Question: I am trying to connect to a mysql database using the play framework. From my own searching, I know I need to add this line somewhere:
'"mysql" % "mysql-connector-java" % "5.1.18"'
However, in every documentation/similar question it says that this line either goes into the 'Build.scala' file or the 'build.sbt' file and I have of those files. When I created my application (as a java app) it only gave me a 'build.properties' and 'plugins.sbt' which are inside the project folder.
Does anyone know how where to add this line? Do I need to create one of those files?
My 'build.properties' file:
'''
sbt.version=0.13.0
'''
And
'plugins.sbt'
'''
// Comment to get more information during initialization
logLevel := Level.Warn
// The Typesafe repository
resolvers += "Typesafe repository" at "http://repo.typesafe.com/typesafe/releases/"
// Use the Play sbt plugin for Play projects
addSbtPlugin("com.typesafe.play" % "sbt-plugin" % "2.2.1")
'''
UPDATE: After adding
'addSbtPlugin("mysql" % "mysql-connector-java" % "5.1.18")' to my plugins file:

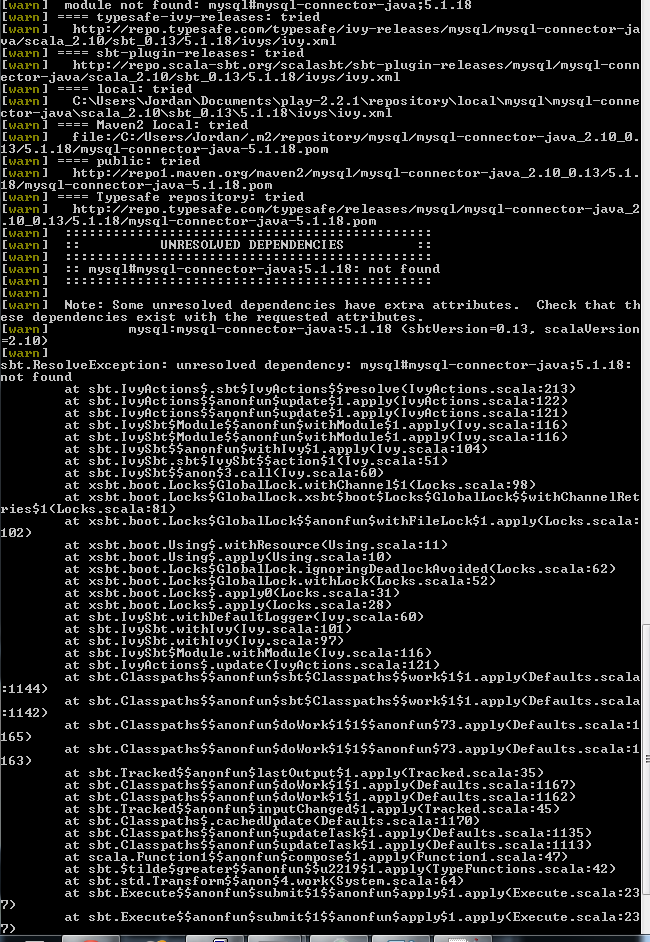
Answer: You are required to add lines in your sbt file.
'''
libraryDependencies ++= Seq(
jdbc,
anorm,
cache,
"mysql" % "mysql-connector-java" % "5.1.18"
)
'''
And after that change into your 'application.config' by uncommenting
'''
#
db.default.driver=com.mysql.jdbc.Driver
db.default.url="jdbc:mysql://127.0.0.1:3306/test"
db.default.user="root"
db.default.password=""
'''